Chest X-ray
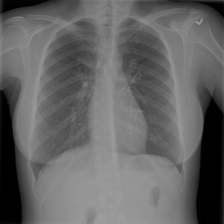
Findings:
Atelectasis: negative
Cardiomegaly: negative
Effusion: negative
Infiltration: negative
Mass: negative
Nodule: negative
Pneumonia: negative
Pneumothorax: negative
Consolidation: negative
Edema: negative
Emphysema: negative
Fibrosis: negative
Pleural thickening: negative
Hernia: negative